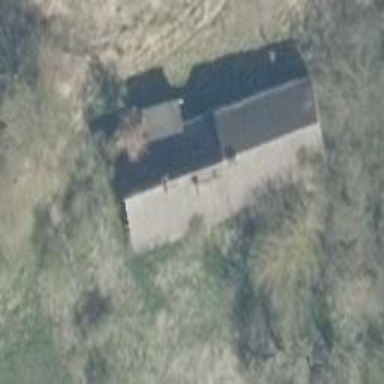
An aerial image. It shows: Gabled building.